Field crop: maize
Growth stage: 2
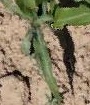
Species: maize